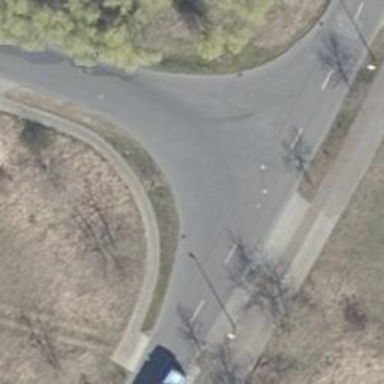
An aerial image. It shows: Sidewalk.